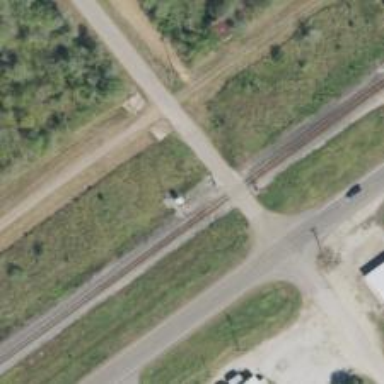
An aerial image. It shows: Level crossing along the railway.